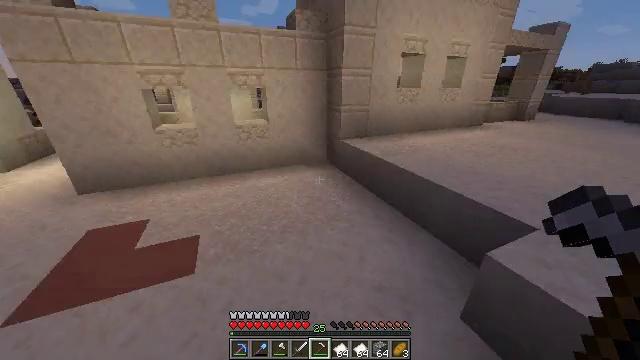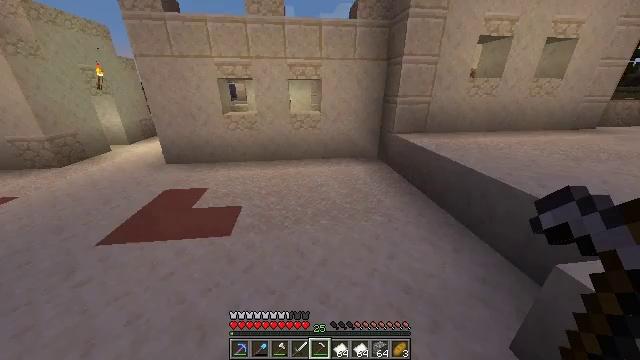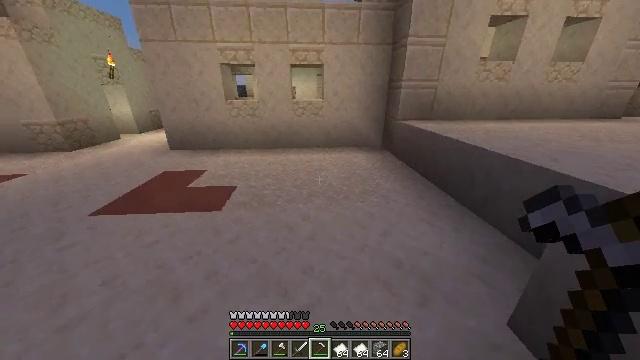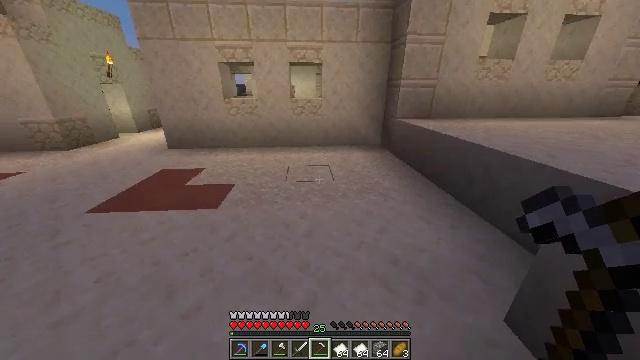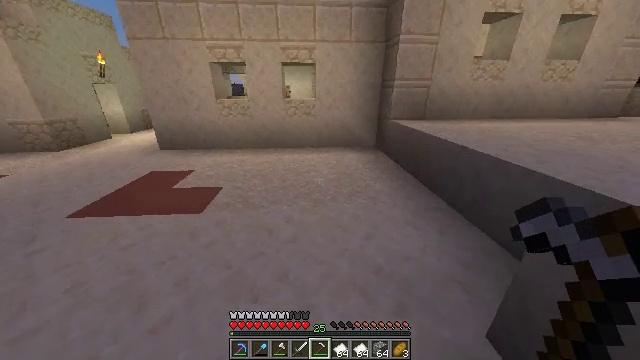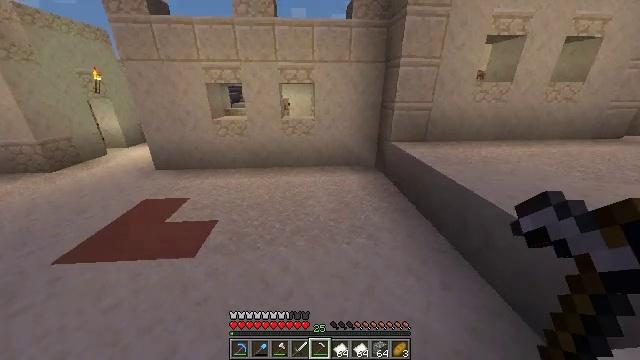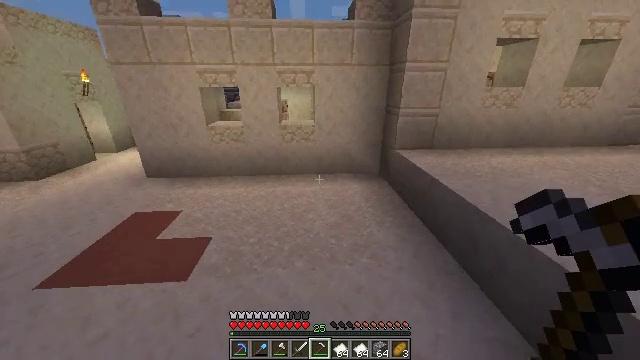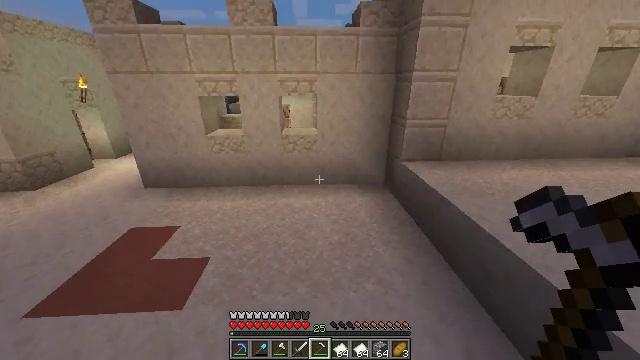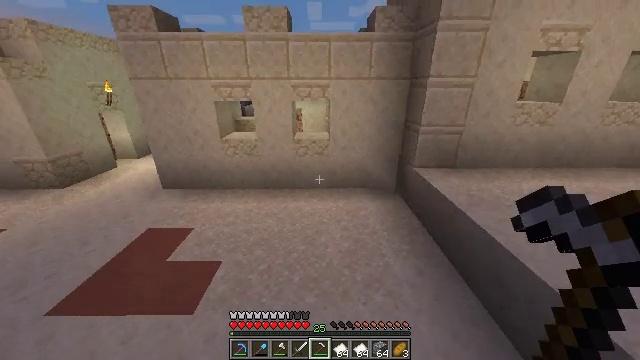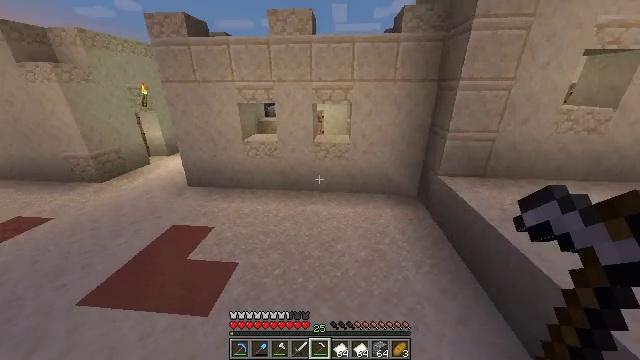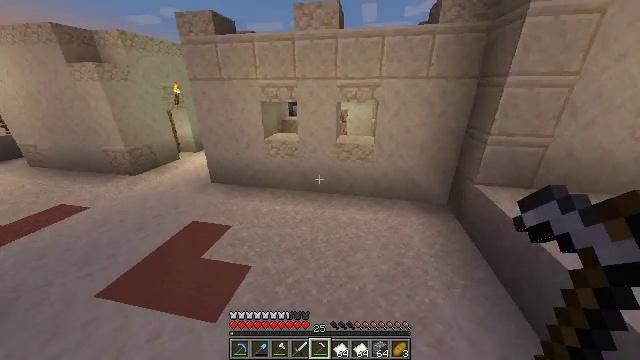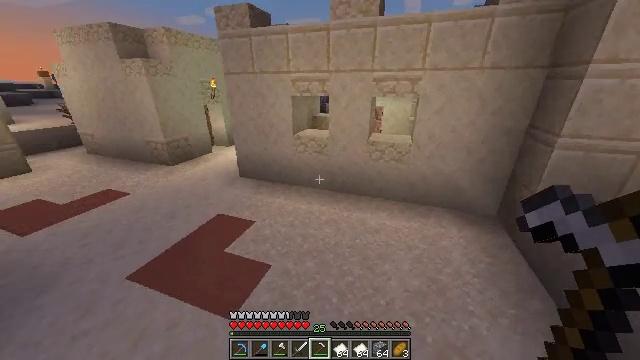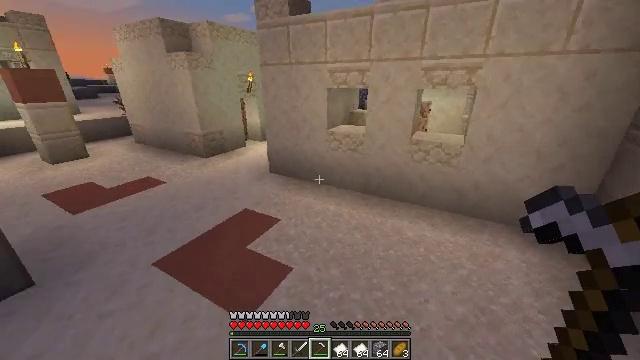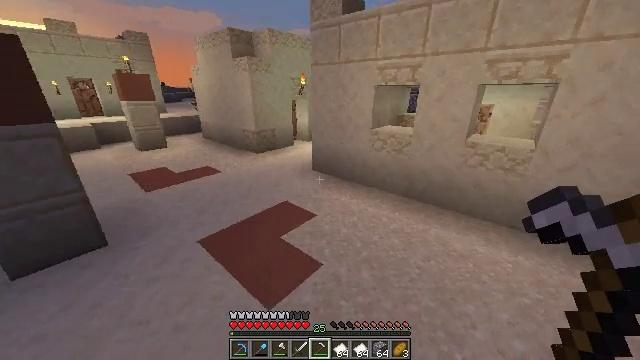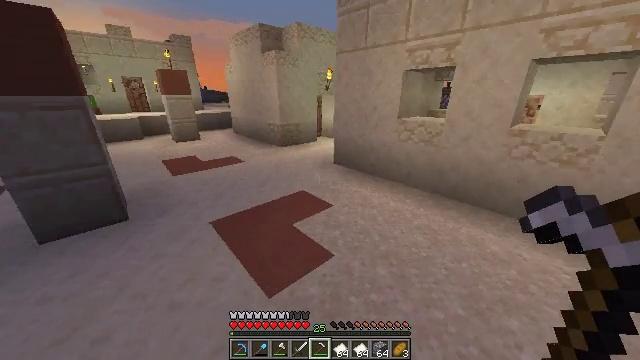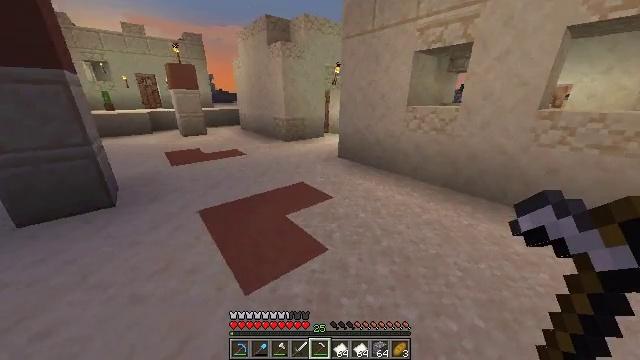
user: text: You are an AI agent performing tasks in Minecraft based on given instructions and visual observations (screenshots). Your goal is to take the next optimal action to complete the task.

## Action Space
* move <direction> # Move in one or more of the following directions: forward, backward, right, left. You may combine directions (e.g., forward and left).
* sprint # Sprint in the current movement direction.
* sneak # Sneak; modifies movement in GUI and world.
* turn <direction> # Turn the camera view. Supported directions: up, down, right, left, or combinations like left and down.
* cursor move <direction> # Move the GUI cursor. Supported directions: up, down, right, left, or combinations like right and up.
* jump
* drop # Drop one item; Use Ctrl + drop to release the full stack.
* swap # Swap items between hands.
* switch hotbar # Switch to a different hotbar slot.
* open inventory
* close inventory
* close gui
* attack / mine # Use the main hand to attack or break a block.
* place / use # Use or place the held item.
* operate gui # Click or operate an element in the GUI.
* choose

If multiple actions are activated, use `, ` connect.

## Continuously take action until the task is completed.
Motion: motion action
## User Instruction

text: Remove an iron hoe from the inventory.
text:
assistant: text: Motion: move forward, sprint, turn left, jump
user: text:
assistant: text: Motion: move forward, sprint, turn left, jump
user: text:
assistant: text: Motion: move forward, sprint, jump
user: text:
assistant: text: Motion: move forward, sprint, jump
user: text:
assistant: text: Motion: move forward, sprint, jump
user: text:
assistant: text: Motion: move forward, sprint, jump
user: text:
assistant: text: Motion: move forward, sprint, jump
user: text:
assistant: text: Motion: move forward, sprint, turn left, jump
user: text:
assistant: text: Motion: move forward, sprint, turn left, jump
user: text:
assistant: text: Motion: move forward, sprint, turn left, jump
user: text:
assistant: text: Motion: move forward, sprint, turn left, jump
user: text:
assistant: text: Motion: move forward, sprint, turn left, jump
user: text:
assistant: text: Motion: move forward, sprint, turn left, jump
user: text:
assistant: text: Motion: move forward, sprint, turn left, jump
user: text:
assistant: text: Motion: move forward, sprint, turn left, jump
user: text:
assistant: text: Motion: move forward and move left, sprint, jump
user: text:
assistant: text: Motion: move forward and move left, sprint, jump
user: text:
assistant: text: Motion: move forward and move left, sprint, jump
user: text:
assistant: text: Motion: move forward and move left, sprint, jump
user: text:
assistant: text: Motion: move forward and move left, sprint, jump
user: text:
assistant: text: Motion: move forward and move left, sprint, jump
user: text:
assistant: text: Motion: move forward and move left, sprint, jump
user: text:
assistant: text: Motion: move forward and move left, sprint, jump
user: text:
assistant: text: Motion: move forward, sprint, jump
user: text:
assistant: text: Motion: move forward, sprint, jump
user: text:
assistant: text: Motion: move forward, sprint, turn right, jump
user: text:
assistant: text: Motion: move forward, sprint, turn right, jump
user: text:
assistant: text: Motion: move forward, sprint, turn right, jump
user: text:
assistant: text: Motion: move forward, sprint, turn right, jump
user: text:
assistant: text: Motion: move forward, sprint, jump